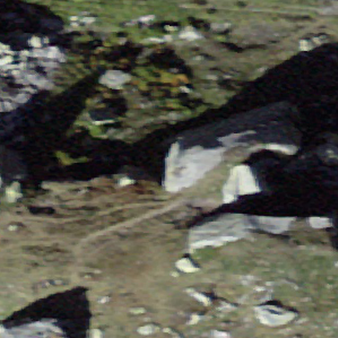
Label: bouldering_area